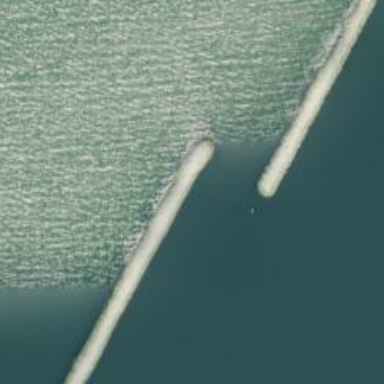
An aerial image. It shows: Breakwater structure.